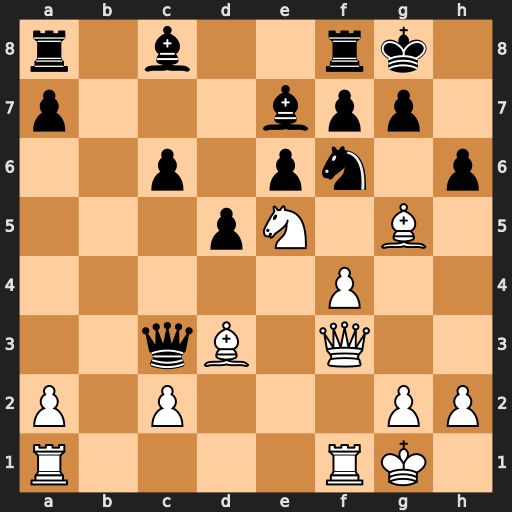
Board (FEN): r1b2rk1/p3bpp1/2p1pn1p/3pN1B1/5P2/2qB1Q2/P1P3PP/R4RK1
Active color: w
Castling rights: -
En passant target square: -
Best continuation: Bh7+ Nxh7 Qxc3